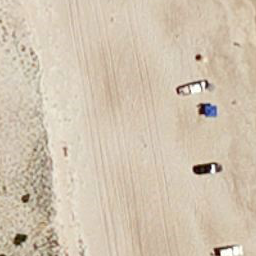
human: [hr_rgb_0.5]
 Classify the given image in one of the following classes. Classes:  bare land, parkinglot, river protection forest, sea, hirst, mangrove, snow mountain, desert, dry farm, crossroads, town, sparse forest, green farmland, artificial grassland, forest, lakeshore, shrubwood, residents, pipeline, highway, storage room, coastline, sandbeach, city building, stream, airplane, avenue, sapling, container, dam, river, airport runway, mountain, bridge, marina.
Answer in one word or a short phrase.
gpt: sandbeach